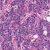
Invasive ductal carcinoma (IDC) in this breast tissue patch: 1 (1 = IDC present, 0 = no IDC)